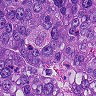
Metastatic tissue present: yes